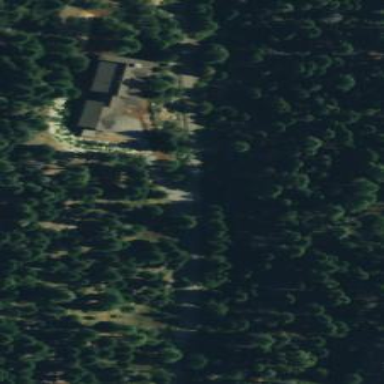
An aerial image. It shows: Evergreen woodland with needle-leaved trees.